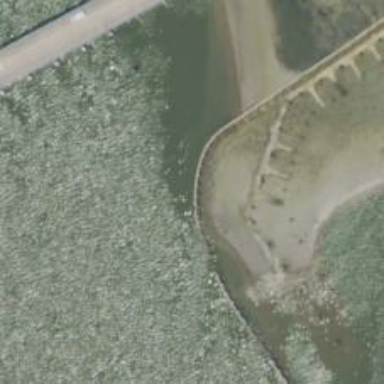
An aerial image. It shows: Breakwater structure.